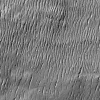
Atmospheric dust classification: not_dusty